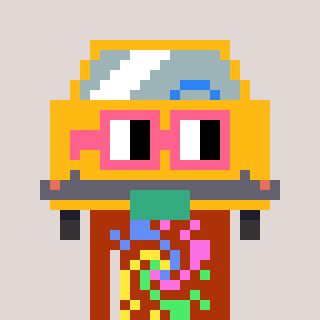
a pixel art character with square pink glasses, a taxi-shaped head and a hotbrown-colored body on a warm background